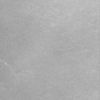
Label: dusty